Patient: sex M, age 54
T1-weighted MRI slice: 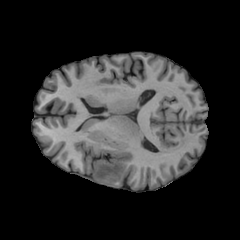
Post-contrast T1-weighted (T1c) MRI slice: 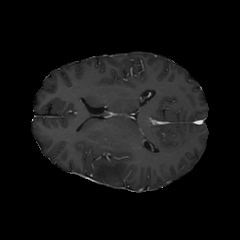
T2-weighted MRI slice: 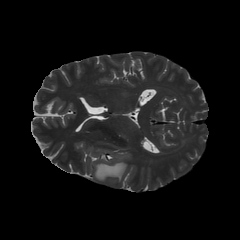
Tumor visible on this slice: yes
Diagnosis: Glioblastoma, IDH-wildtype
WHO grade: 4